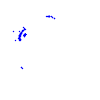
Particle: pion